Question: Elements with css font-size <12px doesn't have effect in Google Chrome - remains font-size 12px.
What should I do?
My Google Chrome browser uses default settings. My version is 4.0.249.89.
I am using Windows XP.
You can paste the following code to your Google Chrome to test it:
'''
<html>
<body>
<p style="font-size:6px;">test 6px</p>
<p style="font-size:7px;">test 7px</p>
<p style="font-size:8px;">test 8px</p>
<p style="font-size:9px;">test 9px</p>
<p style="font-size:10px;">test 10px</p>
<p style="font-size:11px;">test 11px</p>
<p style="font-size:12px;">test 12px</p>
<p style="font-size:13px;">test 13px</p>
<p style="font-size:14px;">test 14px</p>
<p style="font-size:15px;">test 15px</p>
<p style="font-size:16px;">test 16px</p>
</body>
</html>
'''
Results from different browser:

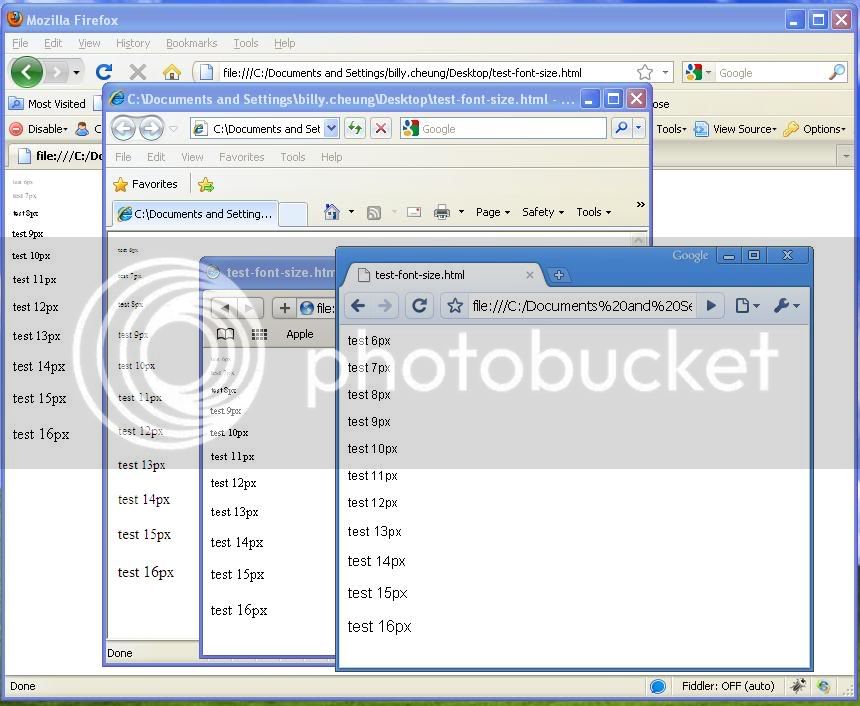
Answer: disable the auto adjustment by following style.
'''
* {
-webkit-text-size-adjust: none;
}
'''